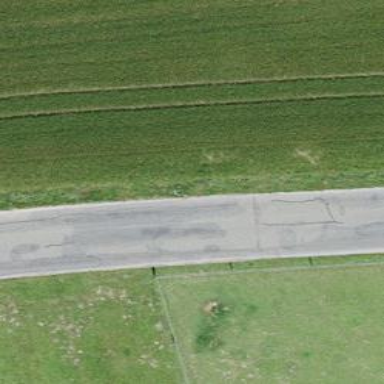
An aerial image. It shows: Unclassified road with asphalt surface.